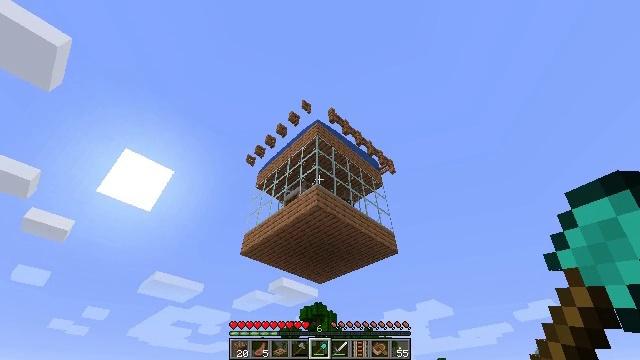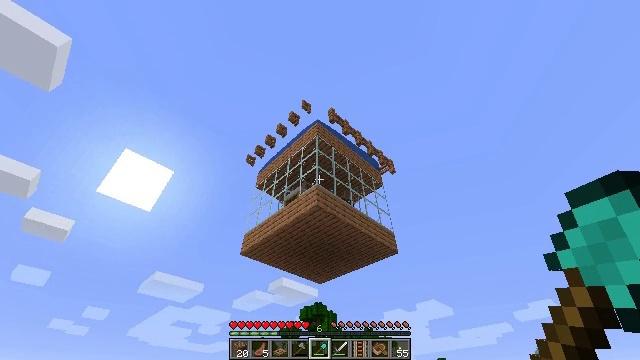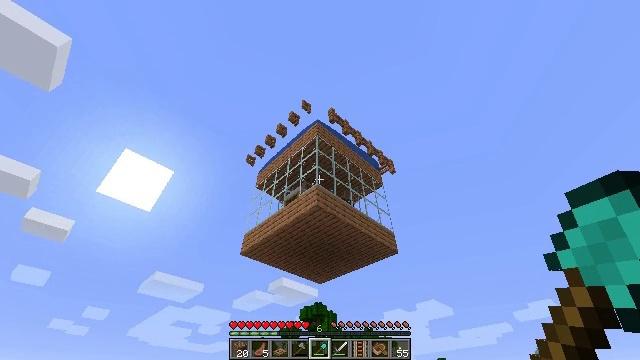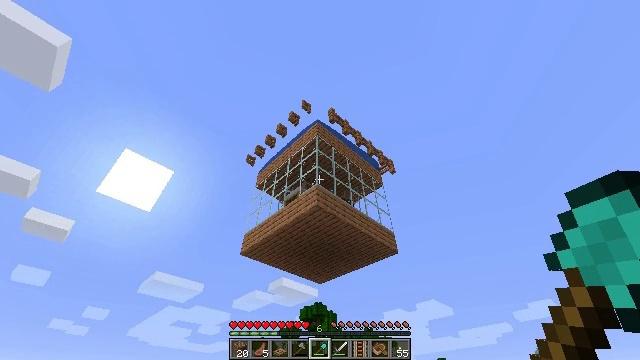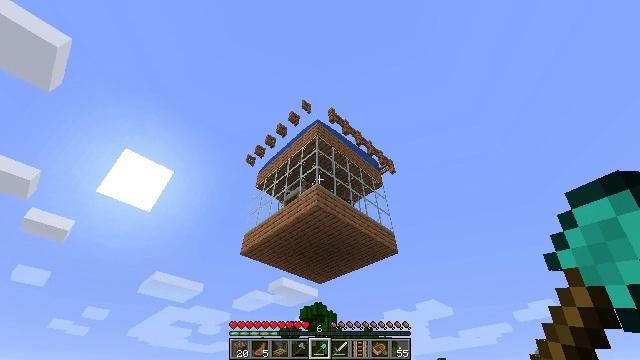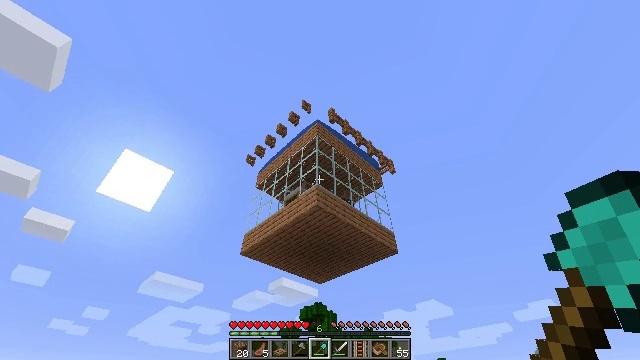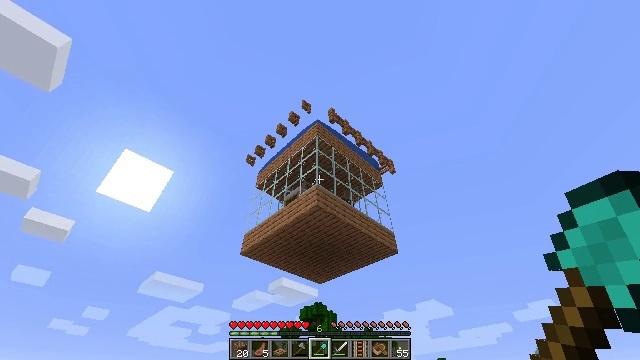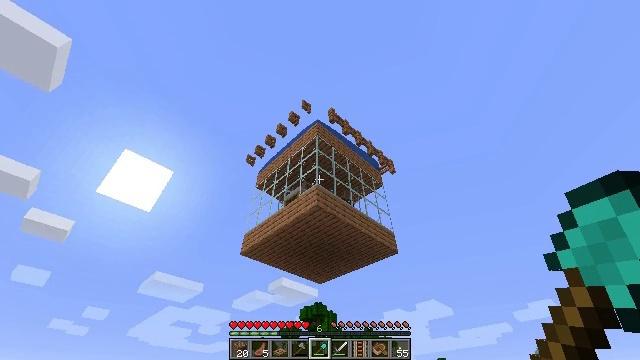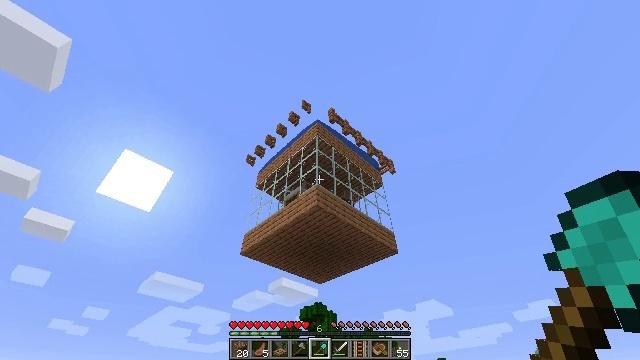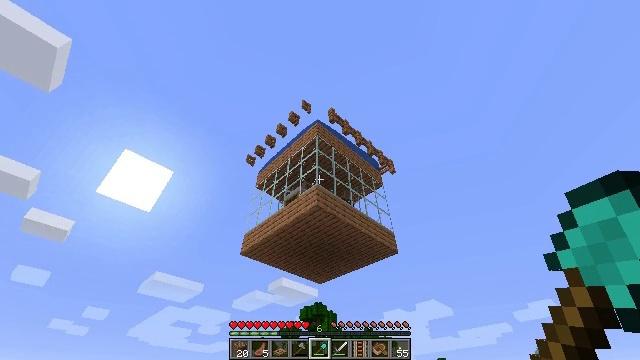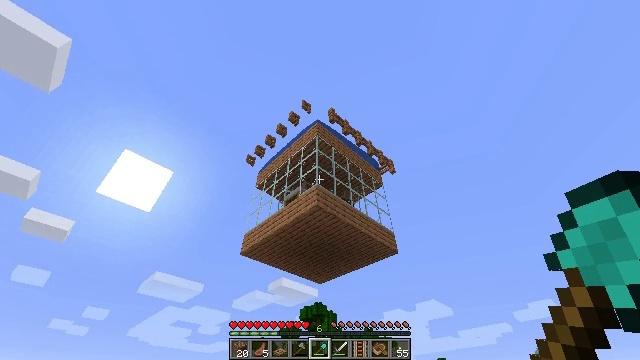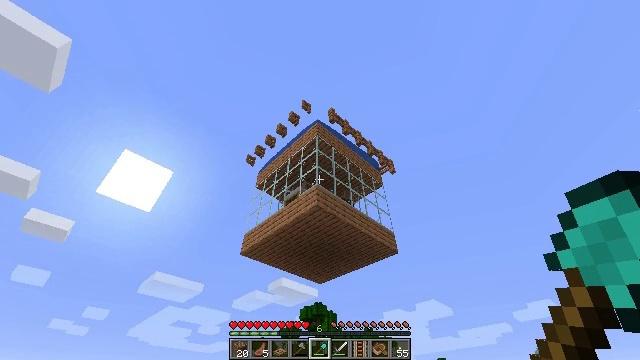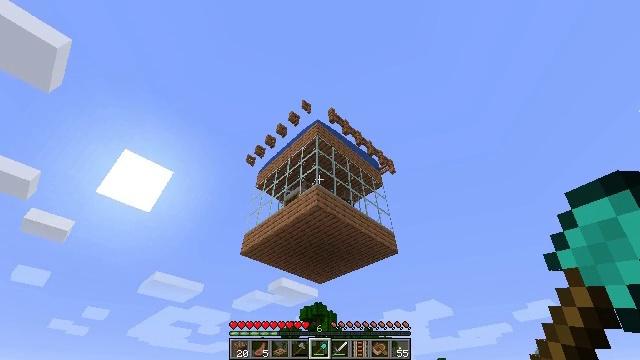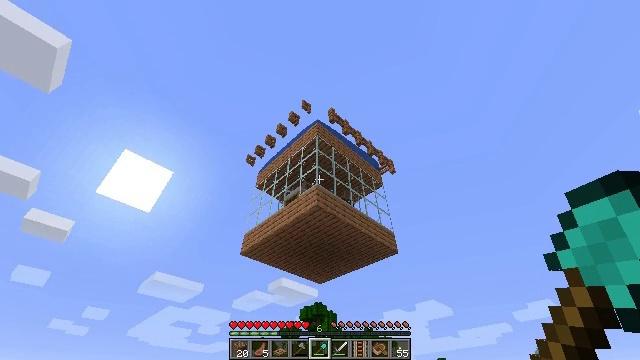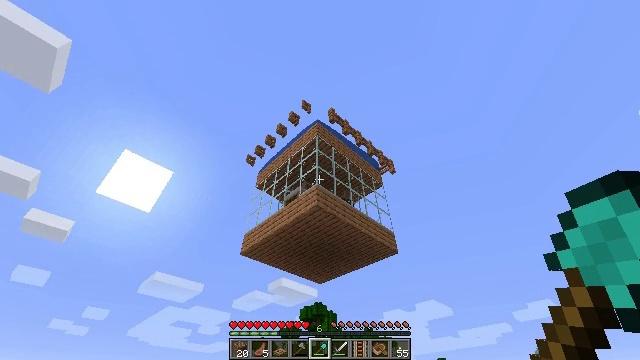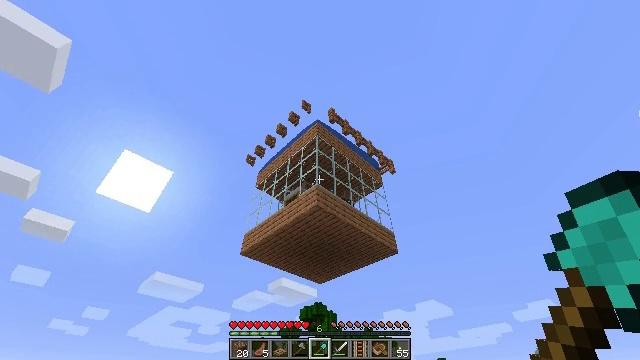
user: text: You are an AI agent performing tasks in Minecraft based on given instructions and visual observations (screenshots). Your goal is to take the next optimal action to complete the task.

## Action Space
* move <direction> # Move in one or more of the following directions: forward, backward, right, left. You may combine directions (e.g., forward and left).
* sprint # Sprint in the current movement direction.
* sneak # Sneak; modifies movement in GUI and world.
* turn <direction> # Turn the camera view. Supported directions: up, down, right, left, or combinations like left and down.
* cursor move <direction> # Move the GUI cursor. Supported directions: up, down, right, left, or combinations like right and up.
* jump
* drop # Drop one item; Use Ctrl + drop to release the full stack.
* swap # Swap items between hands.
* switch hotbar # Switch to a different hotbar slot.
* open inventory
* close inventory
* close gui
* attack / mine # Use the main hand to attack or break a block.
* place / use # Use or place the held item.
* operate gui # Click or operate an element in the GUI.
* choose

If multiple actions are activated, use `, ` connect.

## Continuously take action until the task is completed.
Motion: motion action
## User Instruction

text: Break the poppy plant.
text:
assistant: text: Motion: no_op
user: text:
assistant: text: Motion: no_op
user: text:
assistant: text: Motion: no_op
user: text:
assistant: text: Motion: no_op
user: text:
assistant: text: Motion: no_op
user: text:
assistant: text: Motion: no_op
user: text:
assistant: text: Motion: no_op
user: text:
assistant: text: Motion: no_op
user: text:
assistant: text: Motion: no_op
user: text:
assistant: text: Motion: no_op
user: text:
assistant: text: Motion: no_op
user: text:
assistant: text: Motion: no_op
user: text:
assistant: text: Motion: no_op
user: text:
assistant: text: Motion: no_op
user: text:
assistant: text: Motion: no_op
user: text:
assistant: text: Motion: no_op
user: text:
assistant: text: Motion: no_op
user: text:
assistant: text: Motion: no_op
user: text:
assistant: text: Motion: no_op
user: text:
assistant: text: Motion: no_op
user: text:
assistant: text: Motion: no_op
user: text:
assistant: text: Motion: no_op
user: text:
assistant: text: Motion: no_op
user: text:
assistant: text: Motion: no_op
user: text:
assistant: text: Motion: no_op
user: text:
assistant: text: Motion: no_op
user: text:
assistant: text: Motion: no_op
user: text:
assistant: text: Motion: no_op
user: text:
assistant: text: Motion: no_op
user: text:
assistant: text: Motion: no_op